Question: How can i create a graphic slider similar to a progress bar in PyQt that can be modified from 0 to 100 with mouse?

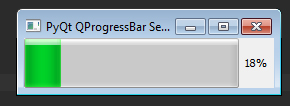
Answer: You have to set QSlider stylesheet appropriately. This solution is based on PyQt5
'''
import sys
from PyQt5 import QtGui, QtCore, QtWidgets
class MyApp(object):
def __init__(self):
super(MyApp, self).__init__()
self.mainWidget = QtWidgets.QWidget()
self.mainLayout = QtWidgets.QVBoxLayout()
self.mainWidget.setLayout(self.mainLayout)
self.slider = QtWidgets.QSlider()
self.slider.setOrientation(QtCore.Qt.Horizontal)
self.slider.setStyleSheet(self.stylesheet())
self.mainLayout.addWidget(self.slider)
self.mainWidget.show()
sys.exit(app.exec_())
def stylesheet(self):
return """
QSlider::groove:horizontal {
background: white;
height: 40px;
}
QSlider::sub-page:horizontal {
background: qlineargradient(x1: 0, y1: 0, x2: 0, y2: 1,
stop: 0 #66e, stop: 1 #bbf);
background: qlineargradient(x1: 0, y1: 0.2, x2: 1, y2: 1,
stop: 0 #bbf, stop: 1 #55f);
height: 40px;
}
QSlider::add-page:horizontal {
background: #fff;
height: 40px;
}
QSlider::handle:horizontal {
background: #bbf;
border: 0px;
width: 0px;
margin-top: 0px;
margin-bottom: 0px;
border-radius: 0px;
}
"""
if __name__ == '__main__':
app = QtWidgets.QApplication(sys.argv)
MyApp()
'''
and this is the output component